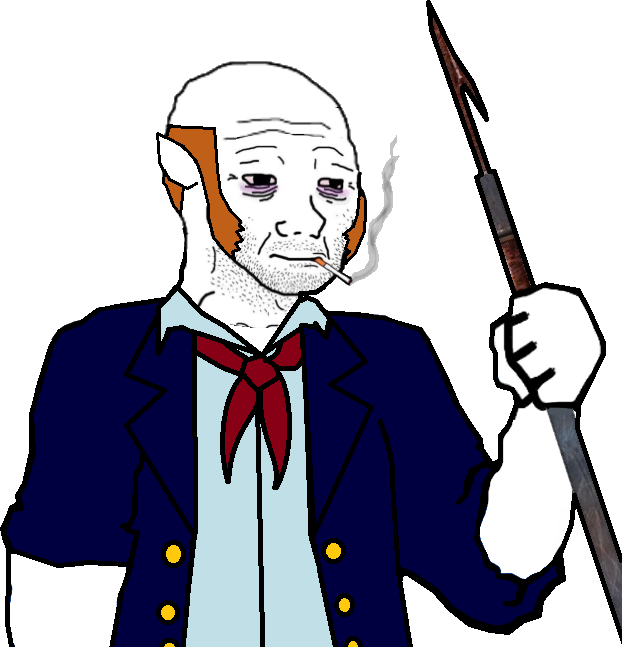
Label: 5_Doomer